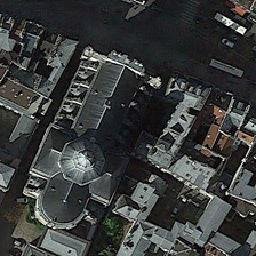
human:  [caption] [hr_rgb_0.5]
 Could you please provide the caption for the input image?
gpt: There was a fine church on the street.

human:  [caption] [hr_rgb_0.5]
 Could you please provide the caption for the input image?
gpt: On one side of the street is a magnificent church.

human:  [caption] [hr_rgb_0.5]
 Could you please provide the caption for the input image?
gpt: There are several different styles of architecture in the cathedral.

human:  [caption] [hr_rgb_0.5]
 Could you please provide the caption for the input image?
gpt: Several different styles of buildings are large churches.

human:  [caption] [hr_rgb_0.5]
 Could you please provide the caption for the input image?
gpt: different styles of buildings are in the large church.